Field crop: maize
Growth stage: 1
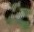
Species: chenopodium